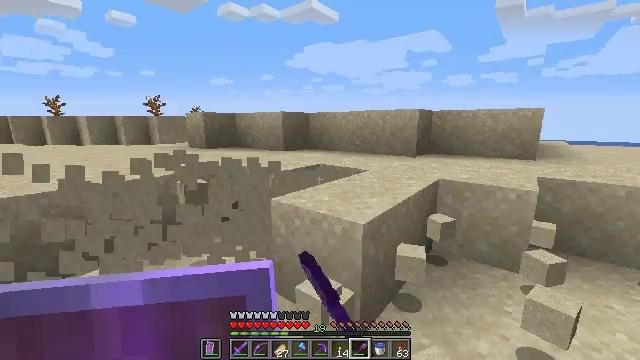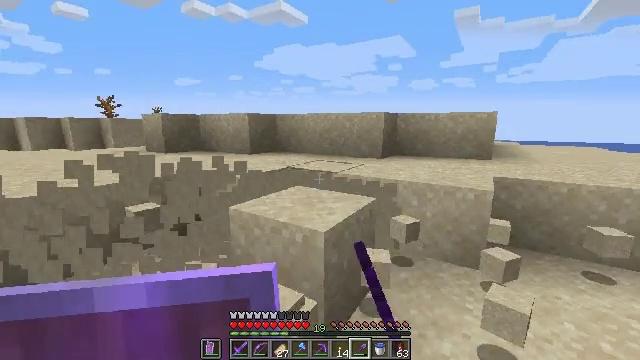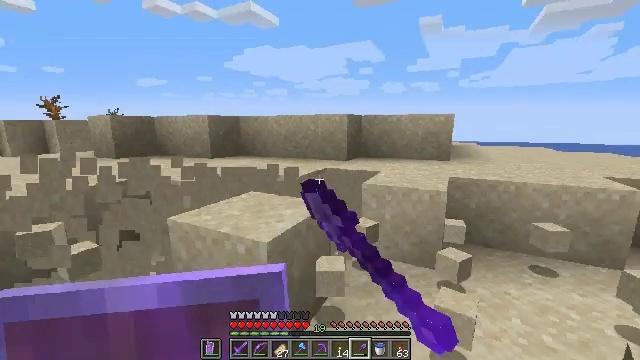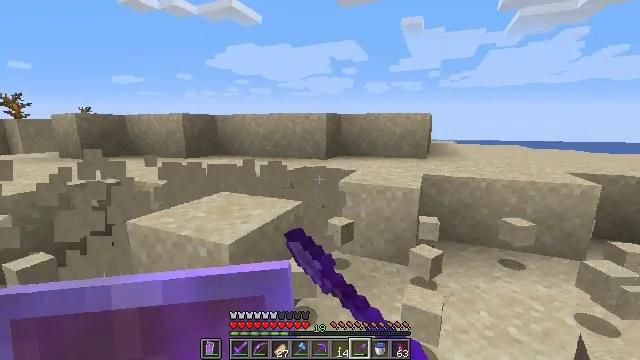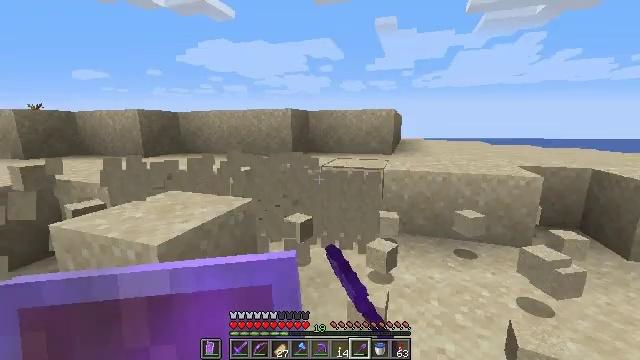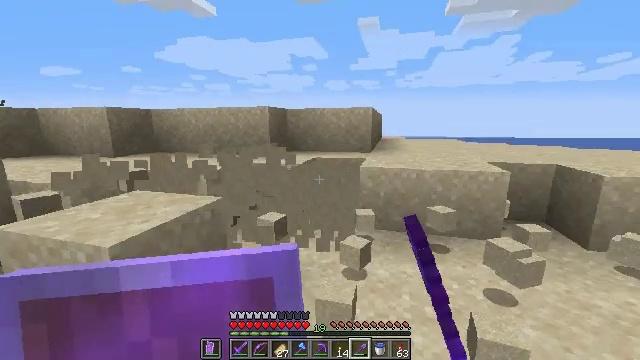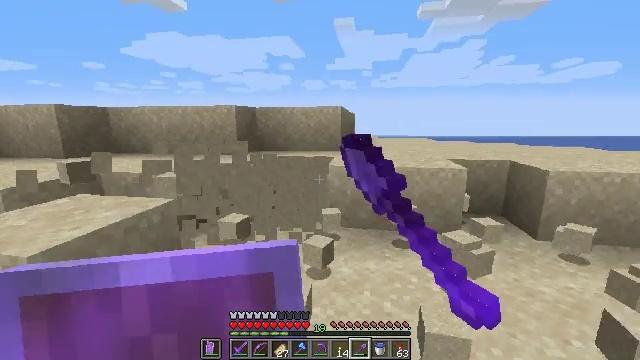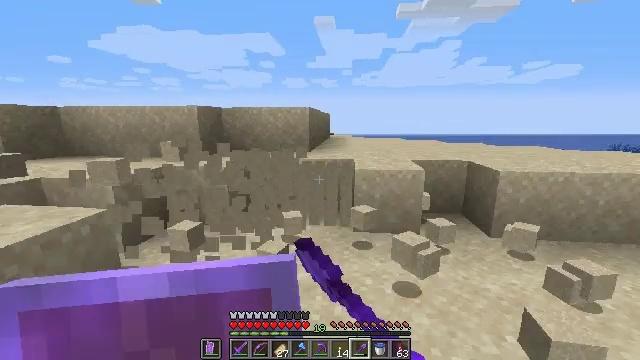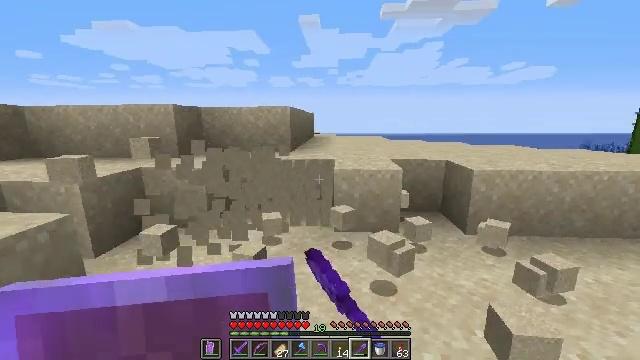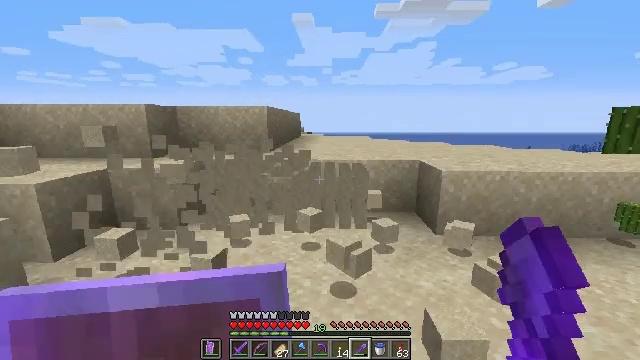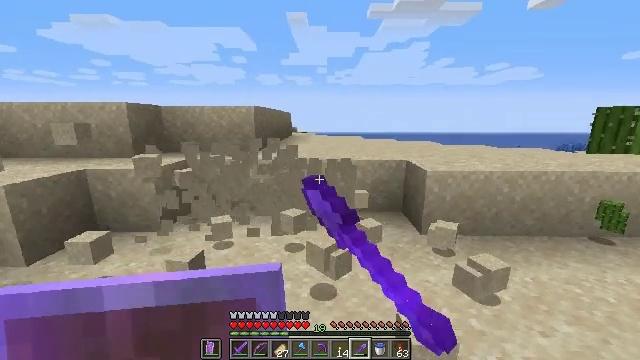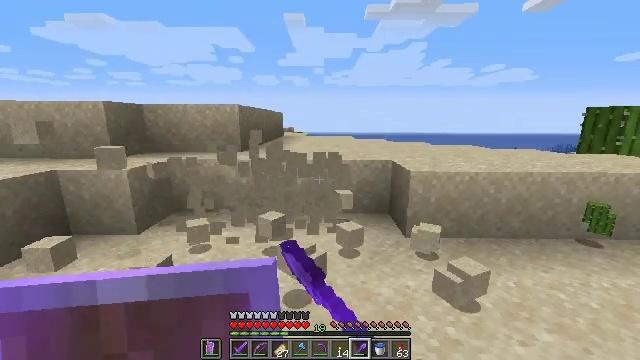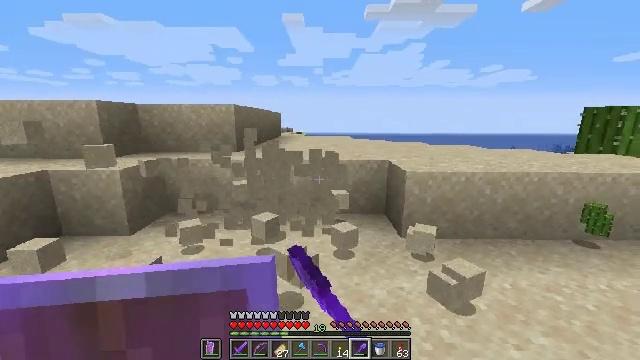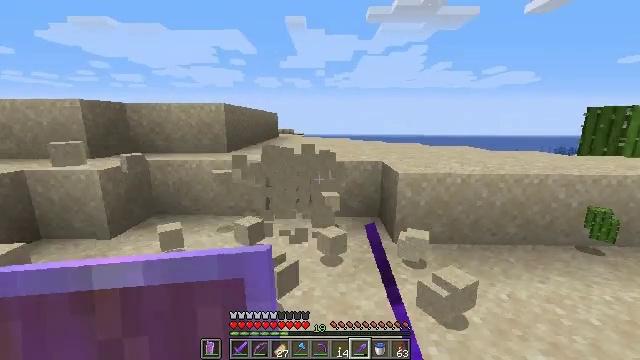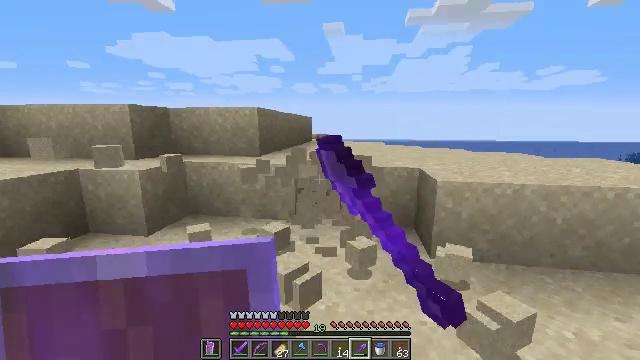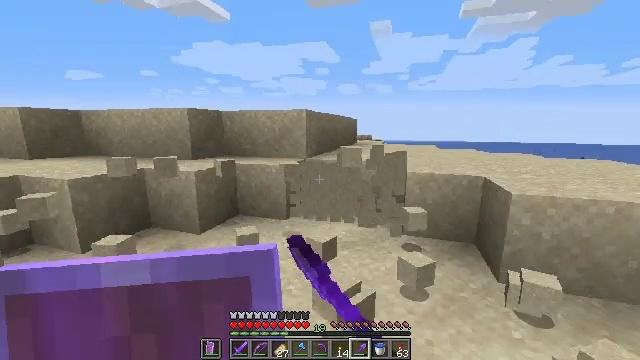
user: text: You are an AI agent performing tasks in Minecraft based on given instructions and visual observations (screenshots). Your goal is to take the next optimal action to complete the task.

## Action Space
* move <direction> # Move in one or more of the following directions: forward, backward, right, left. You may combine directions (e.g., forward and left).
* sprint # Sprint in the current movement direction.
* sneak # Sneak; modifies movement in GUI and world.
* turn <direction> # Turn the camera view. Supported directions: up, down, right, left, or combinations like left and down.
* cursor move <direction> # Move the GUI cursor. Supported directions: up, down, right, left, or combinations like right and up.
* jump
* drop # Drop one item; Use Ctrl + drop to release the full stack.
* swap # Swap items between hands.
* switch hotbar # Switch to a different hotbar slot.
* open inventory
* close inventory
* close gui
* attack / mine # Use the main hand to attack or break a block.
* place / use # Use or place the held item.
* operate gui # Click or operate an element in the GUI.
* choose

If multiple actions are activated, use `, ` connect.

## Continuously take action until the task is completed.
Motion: motion action
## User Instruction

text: Collect sand to make glass.
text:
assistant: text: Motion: move right, turn right, attack / mine
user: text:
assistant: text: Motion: move right, turn right, attack / mine
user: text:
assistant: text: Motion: move right, turn right, attack / mine
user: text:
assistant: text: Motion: move right, turn right, attack / mine
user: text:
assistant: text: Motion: move right, turn right, attack / mine
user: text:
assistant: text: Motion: move right, turn right, attack / mine
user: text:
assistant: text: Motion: move right, turn right, attack / mine
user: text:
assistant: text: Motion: move right, turn right, attack / mine
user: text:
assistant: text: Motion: move right, turn right, attack / mine
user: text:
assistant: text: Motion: move forward and move right, turn right, attack / mine
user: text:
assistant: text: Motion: move forward and move right, attack / mine
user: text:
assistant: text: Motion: move forward and move right, attack / mine
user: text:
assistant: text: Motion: move forward, attack / mine
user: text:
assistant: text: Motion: move forward and move left, turn left and up, attack / mine
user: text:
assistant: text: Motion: move left, turn left, attack / mine
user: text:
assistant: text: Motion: move left, turn left and down, attack / mine
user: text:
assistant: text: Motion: move left, turn left, attack / mine
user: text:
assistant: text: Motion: move left, turn left, attack / mine
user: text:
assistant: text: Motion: move left, turn left, attack / mine
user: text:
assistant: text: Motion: move left, turn left, attack / mine
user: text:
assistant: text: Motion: move left, turn left, attack / mine
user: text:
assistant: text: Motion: move forward and move left, attack / mine
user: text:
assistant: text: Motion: move forward and move left, attack / mine
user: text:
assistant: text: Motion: move forward and move left, attack / mine
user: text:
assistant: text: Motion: move forward, attack / mine
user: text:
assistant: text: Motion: move forward, attack / mine
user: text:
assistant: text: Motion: move forward, attack / mine
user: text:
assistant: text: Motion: move forward, attack / mine
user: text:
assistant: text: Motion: move forward, attack / mine
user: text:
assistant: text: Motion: move forward